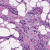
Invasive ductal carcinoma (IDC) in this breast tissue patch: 1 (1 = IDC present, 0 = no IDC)